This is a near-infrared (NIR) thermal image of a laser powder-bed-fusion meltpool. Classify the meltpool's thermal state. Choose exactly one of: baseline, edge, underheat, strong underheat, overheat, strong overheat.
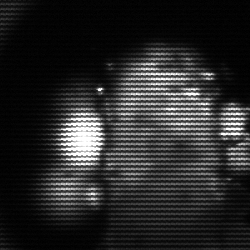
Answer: strong underheat